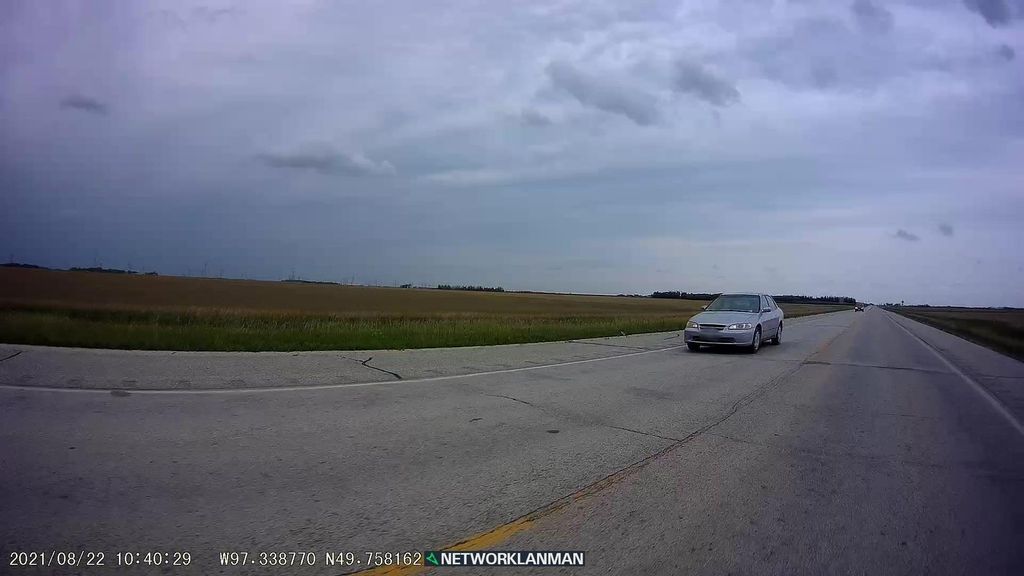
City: winnipeg